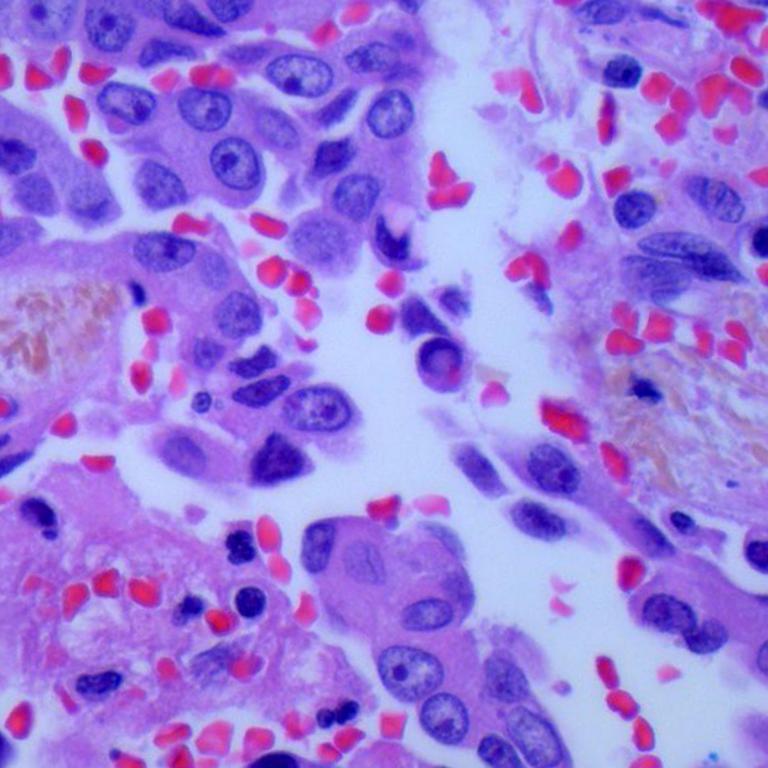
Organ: lung
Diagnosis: adenocarcinomas